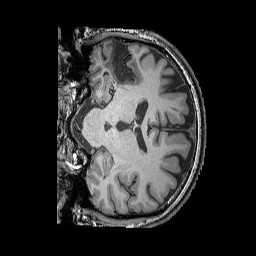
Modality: T1w
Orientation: coronal
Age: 47
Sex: male
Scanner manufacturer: siemens
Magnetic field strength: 3 T
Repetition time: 2.25 s
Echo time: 0.00411 s